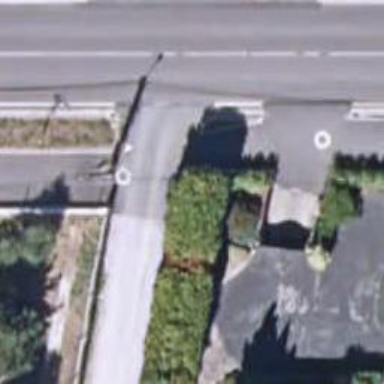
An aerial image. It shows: Sidewalk along the footway.